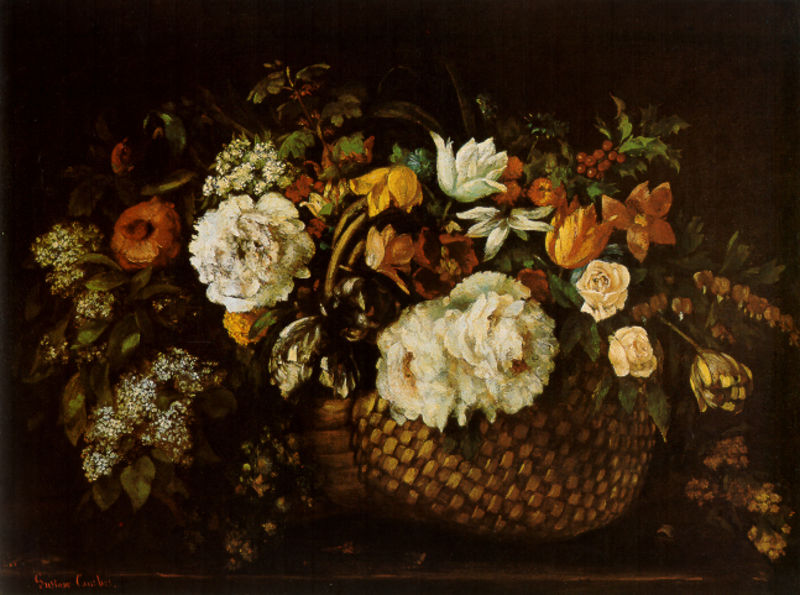
Titel: Corbeille de fleurs, Blumenkorb
Künstler: Gustave Courbet
Standort: Glasgow
Institution: Art Gallery and Museum
Schlagwörter: blau, blätter, dunkel, gemälde, schatten, weiß, gelb, grün, blume, blumen, braun, bunt, frankreich, hintergrund, licht, orange, schwarz, tisch, blüte, blüten, rose, rosen, rot, beige, malerei, alt, barock, stehen, bild, holland, signatur, öl, weide, realismus, blatt, pflanze, pflanzen, rund, henkel, stilleben, stillleben, pflücken, schrift, düster, farbe, klein, ölgemälde, tulpen, spitz, korb, pfingstrose, gesteck, flieder, blumenstrauss, aufgeblüht, blühen, blütenblätter, stiel, tulpe, verblüht, vanitas, flechten, courbet, geflecht, weidenkorb, groß, beeren, brett, mohn, pinsel, distel, tischplatte, knospe, pfingsrosen, pfingstrosen, üppig, gefüllt, geflochten, blütenblatt, silleben, herz, beere, nelken, hortensien, vergissmeinnicht, dolde, blütenkelch, blumenkorb, flechtkorb, dunkl, henkelkorb, dreidimensional, voll, stacheln, narzissen, gustave, tränendes herz, blumenbild, korp, wildblume, gustave courbet, alte sorte, sorte, stechpalme, stelleben, voll gefüllt, überquellend, stauß, dalien, weiße blumen, weinende herzen, dünster, stechapfel, vanite, vanity, ilex, bouguet